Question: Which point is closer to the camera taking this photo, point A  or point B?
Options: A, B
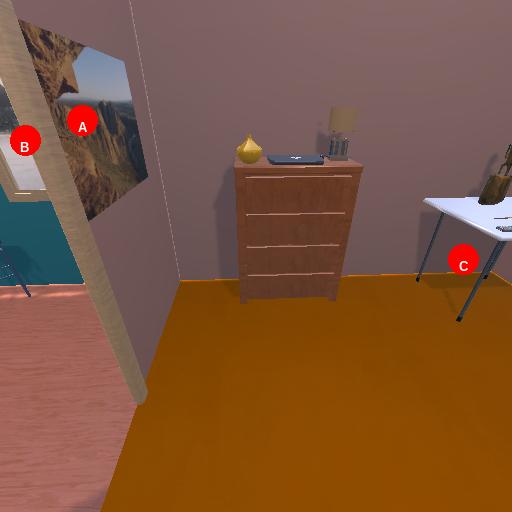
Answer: A